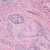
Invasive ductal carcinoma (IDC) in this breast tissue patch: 1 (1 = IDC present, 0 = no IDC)